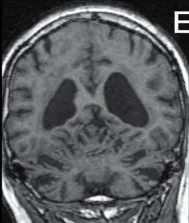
MRI at age 61 demonstrating severe atrophy of the cerebral hemispheres, cerebellum, and brainstem. 3-D SPGR coronal MRI.
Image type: radiology (mri)